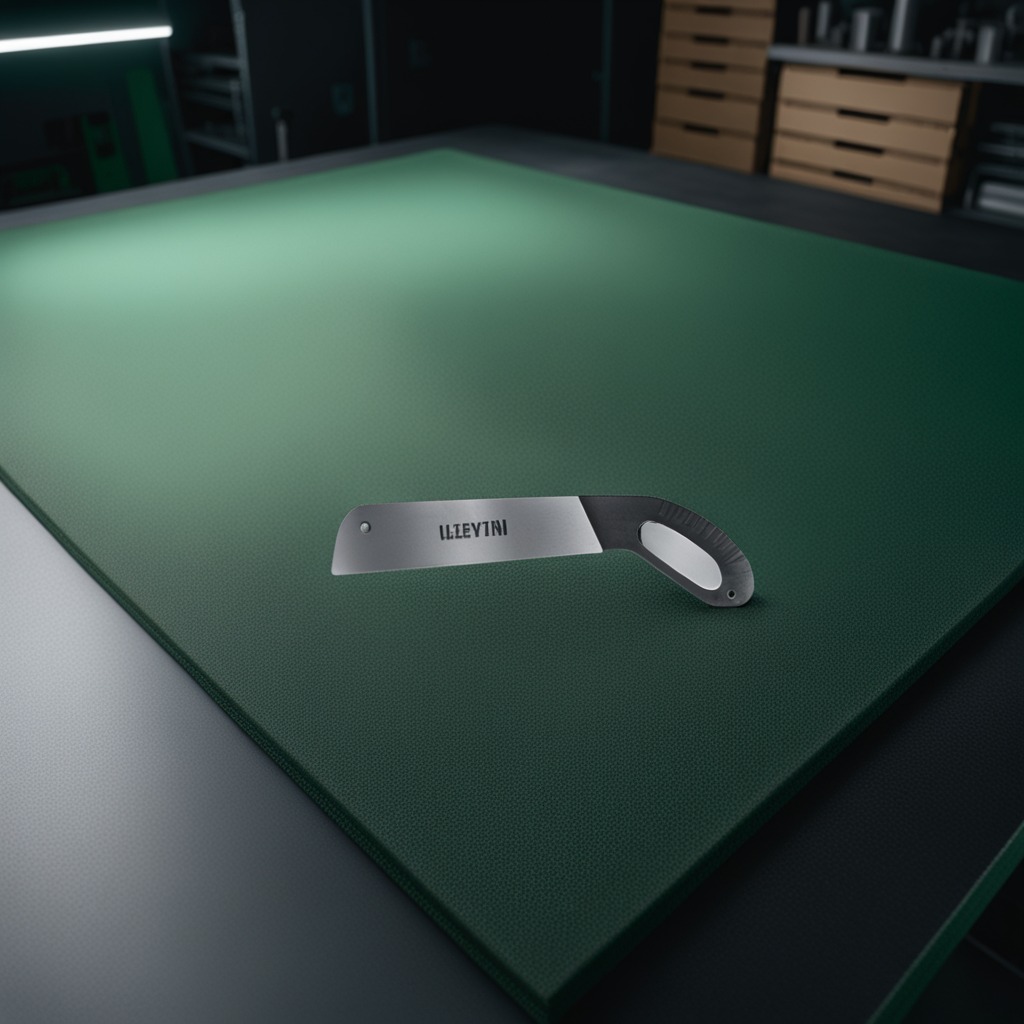
A metal saw is lying on the green rubber mat.